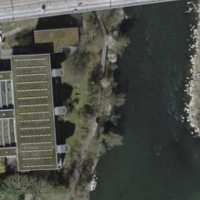
EUNIS habitat code: 15
Species observed at this site:
Vincetoxicum hirundinaria